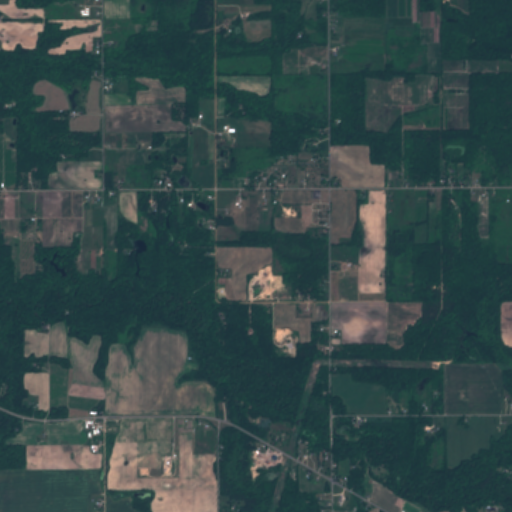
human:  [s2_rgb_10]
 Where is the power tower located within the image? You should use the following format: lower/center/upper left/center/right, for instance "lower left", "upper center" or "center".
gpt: The power tower is located in the lower right of the image.
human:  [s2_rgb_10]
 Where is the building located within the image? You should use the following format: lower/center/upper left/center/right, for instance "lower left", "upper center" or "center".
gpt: The building is located in the lower right of the image.
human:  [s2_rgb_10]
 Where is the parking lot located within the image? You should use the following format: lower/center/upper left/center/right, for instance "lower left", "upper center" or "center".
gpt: There is no parking lot in the image.